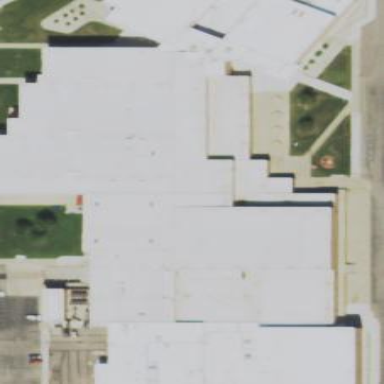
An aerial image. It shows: School building with flat roof.